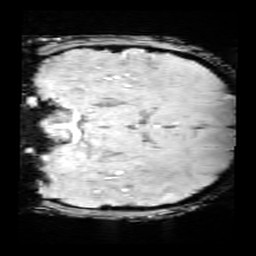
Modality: SWI
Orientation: coronal
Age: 12
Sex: male
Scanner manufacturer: siemens
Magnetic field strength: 3 T
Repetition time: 0.027 s
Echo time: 0.02 s